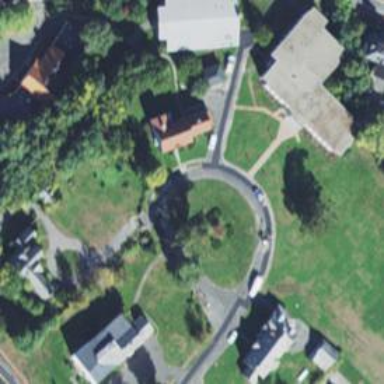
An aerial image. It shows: Park located in historic district.